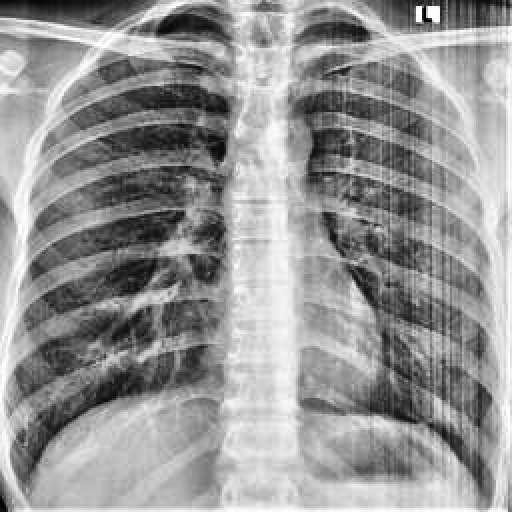
Finding: NORMAL